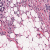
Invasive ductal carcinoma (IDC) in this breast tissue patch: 1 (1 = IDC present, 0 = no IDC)